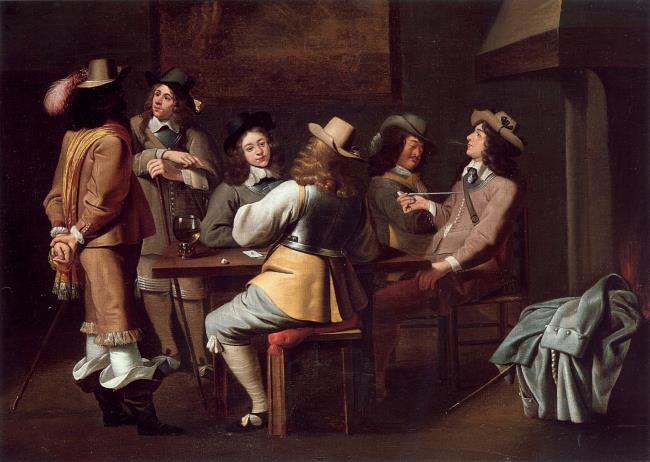
Title: Officers smoking, talking and playing cards in an interior
Artist: Jan Olis Bron: Sturla J. Gudlaugsson
Earliest date: 1649
Latest date: 1649
Genre: painting
Iconography: Tobacco
Keywords: genre, interior view, guard room scene, company, full-length portrait, sitting, standing (position), long hair (men's hairstyle), hat, hat with feathers, flat collar, scarf, gorget (armor), roemer, smoking (activity), card game (activity), pipe, playing card, table, mantelpiece, chair, stool (seat), landscape painting (depicted)